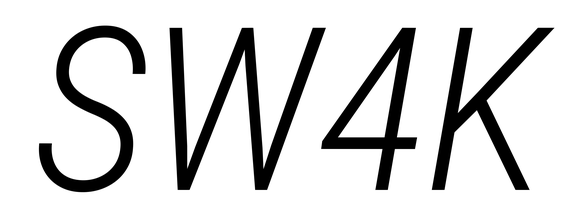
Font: Roboto-Italic_Condensed_Light_Italic